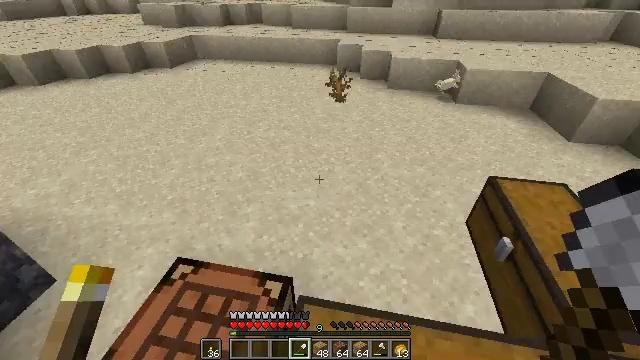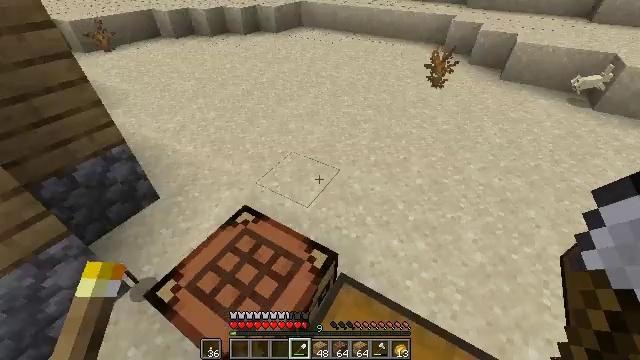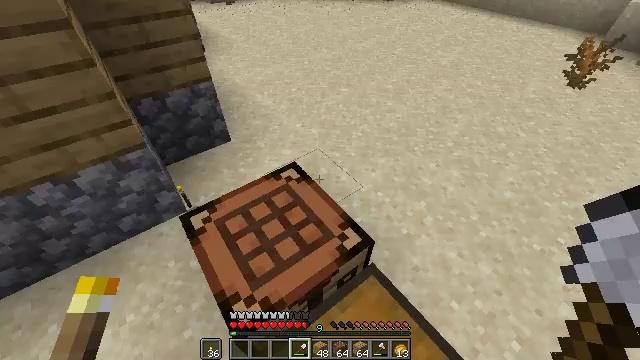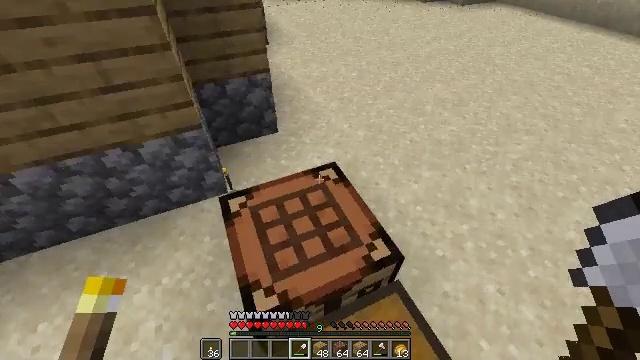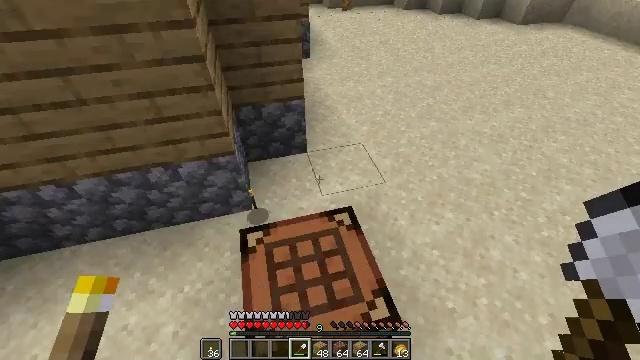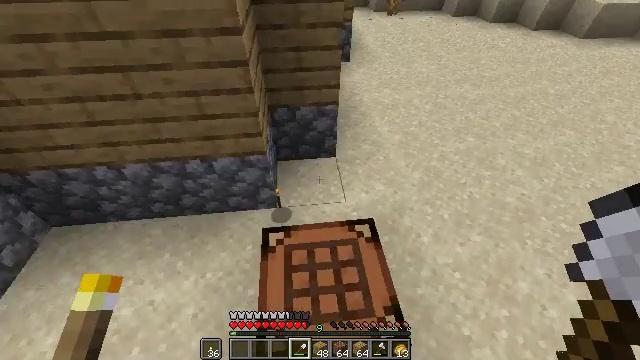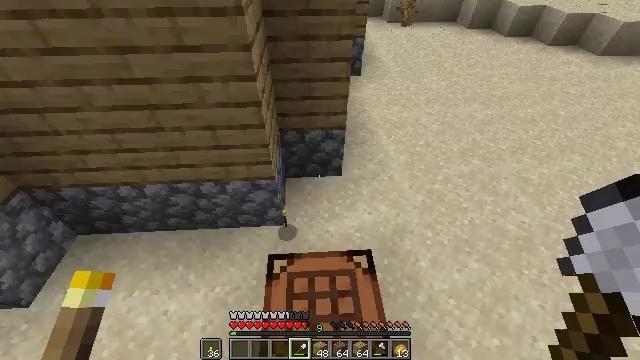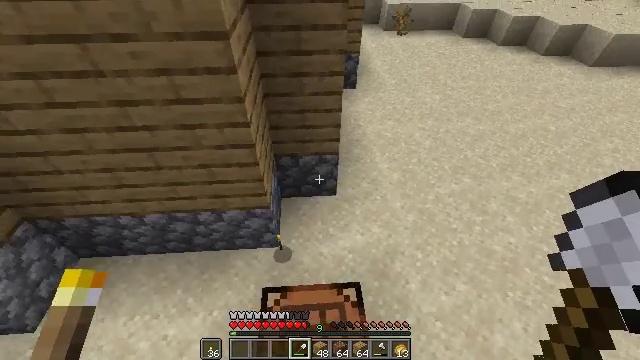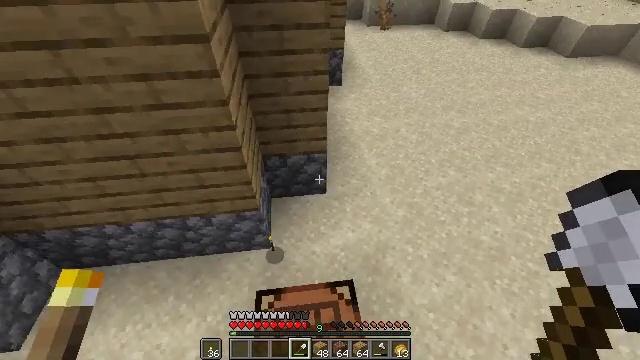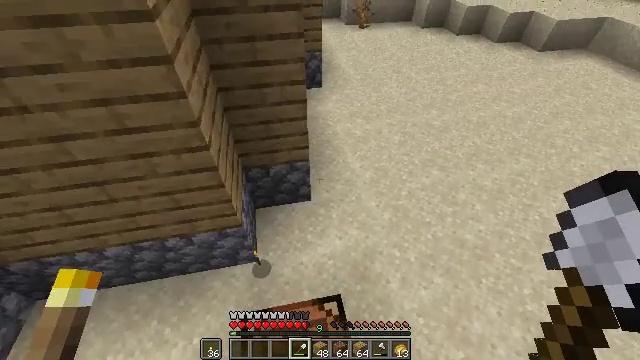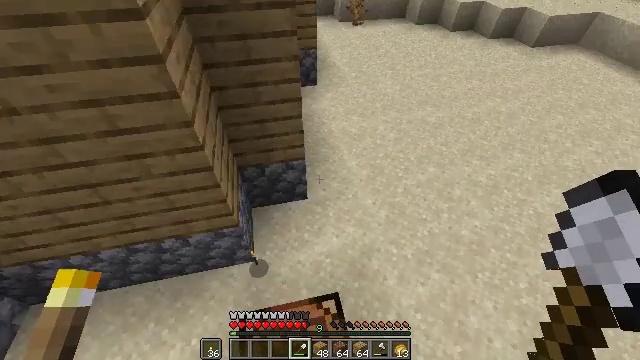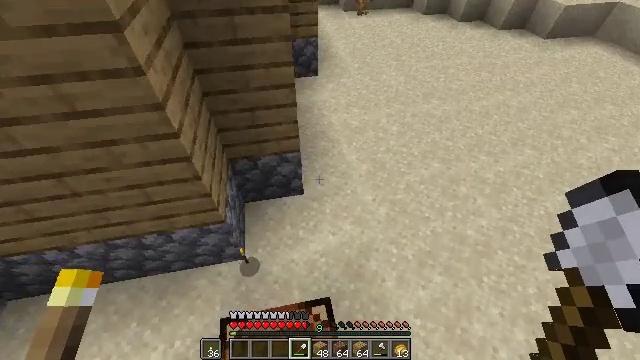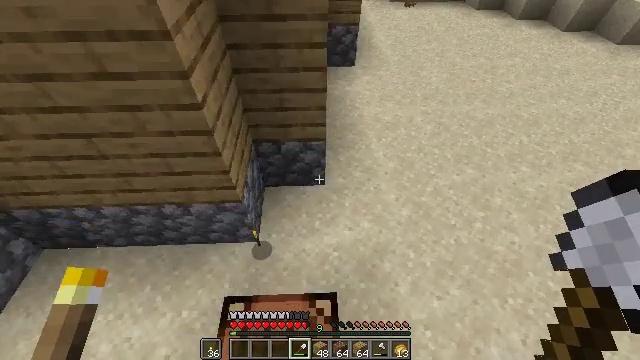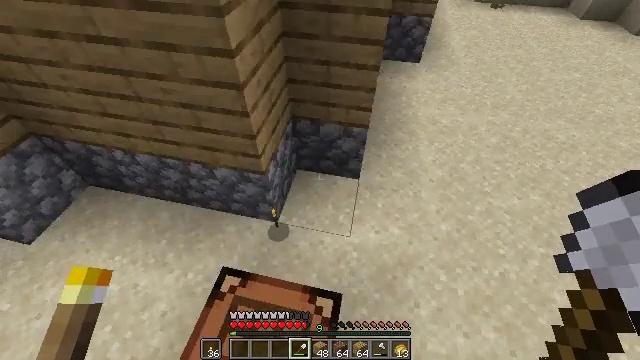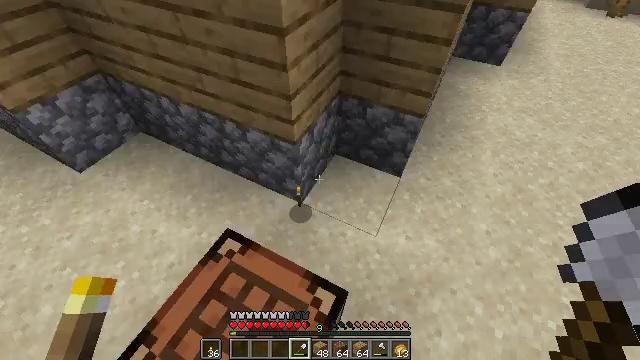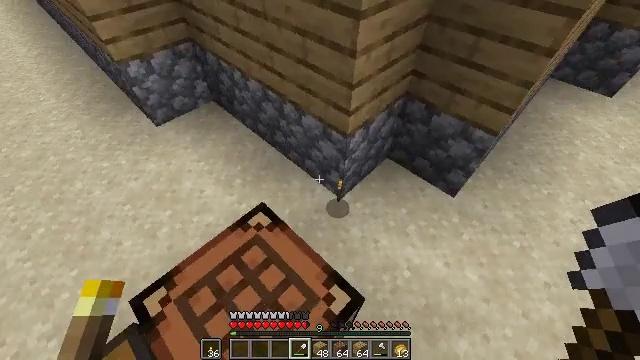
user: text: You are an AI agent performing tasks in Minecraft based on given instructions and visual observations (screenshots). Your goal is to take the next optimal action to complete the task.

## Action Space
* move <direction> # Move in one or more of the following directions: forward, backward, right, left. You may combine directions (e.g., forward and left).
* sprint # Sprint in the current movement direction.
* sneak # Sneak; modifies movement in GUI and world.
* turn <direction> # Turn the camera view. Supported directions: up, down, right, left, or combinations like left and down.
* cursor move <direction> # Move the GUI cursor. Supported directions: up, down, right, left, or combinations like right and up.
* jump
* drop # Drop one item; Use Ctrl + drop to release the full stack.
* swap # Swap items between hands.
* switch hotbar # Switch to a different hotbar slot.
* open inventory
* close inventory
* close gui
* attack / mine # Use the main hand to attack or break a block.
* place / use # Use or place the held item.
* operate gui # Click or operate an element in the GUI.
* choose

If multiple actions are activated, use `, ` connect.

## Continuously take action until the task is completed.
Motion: motion action
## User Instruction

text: Get an oak slab by crafting with planks.
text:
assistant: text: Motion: move forward, turn left and down, jump
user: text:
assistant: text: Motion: move forward, turn left and down, jump
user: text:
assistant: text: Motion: move forward, turn left, jump
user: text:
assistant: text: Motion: move forward, turn left, jump
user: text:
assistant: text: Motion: move forward, turn left, jump
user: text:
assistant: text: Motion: move forward, turn left
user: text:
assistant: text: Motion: move forward
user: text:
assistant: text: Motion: turn right
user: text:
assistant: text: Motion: move right, turn right
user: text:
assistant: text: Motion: move right, turn right
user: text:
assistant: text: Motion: move right, turn left and down
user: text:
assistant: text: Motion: move right, turn left and down
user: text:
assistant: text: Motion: move right, turn left
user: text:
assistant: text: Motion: move right, turn left
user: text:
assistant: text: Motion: turn left
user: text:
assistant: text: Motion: turn left
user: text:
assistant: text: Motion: turn left and up
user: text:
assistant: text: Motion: turn left and up
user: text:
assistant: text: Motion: turn up
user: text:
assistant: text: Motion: no_op
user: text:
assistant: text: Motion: no_op
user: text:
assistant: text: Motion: turn right
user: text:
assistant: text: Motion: turn right
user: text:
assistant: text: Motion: turn right
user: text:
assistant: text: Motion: move forward and move right
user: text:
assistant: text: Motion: move forward and move right, turn left
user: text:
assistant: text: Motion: move forward and move right, turn left
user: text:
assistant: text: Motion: move forward and move right, turn left
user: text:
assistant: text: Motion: move forward and move right, turn left
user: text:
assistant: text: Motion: move forward and move right, turn left and up